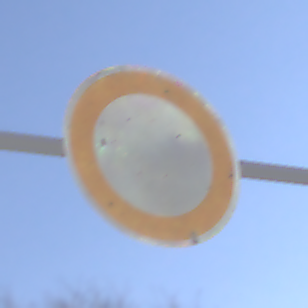
Verkehrszeichen: VerbotFahrzeugeAllerArt
Umgebung: Outdoor, Nature
Tageszeit: SunriseSunset
Wetter: Clear
Licht: Natural
Jahreszeit: NotSpecified
Kontrast: HighContrast